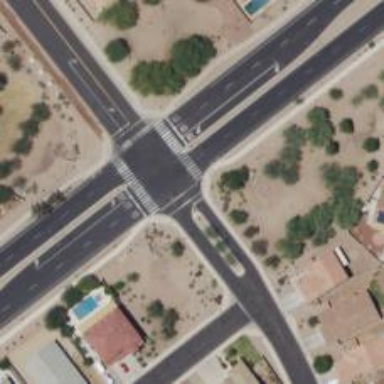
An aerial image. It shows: Unmarked crossing on the road.